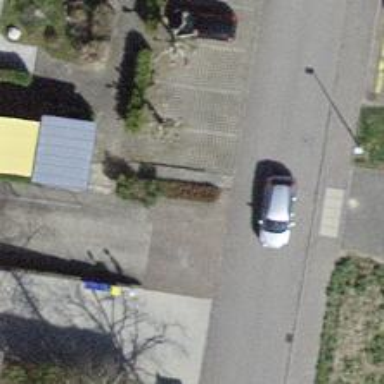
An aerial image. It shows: Post box.